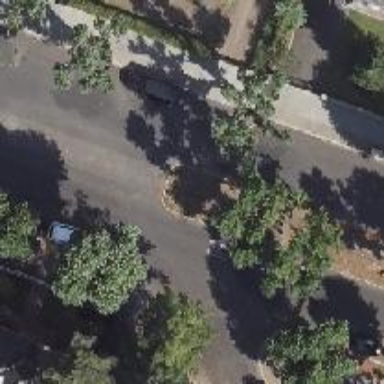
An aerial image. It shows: Residential road with asphalt surface and no sidewalk.